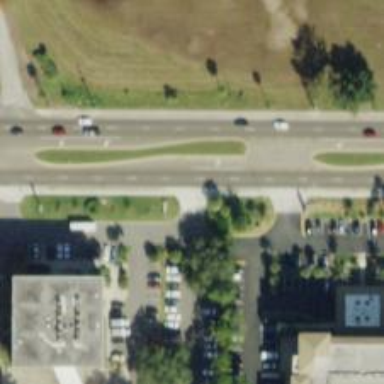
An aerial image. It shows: Uncontrolled footway crossing marked with lines.